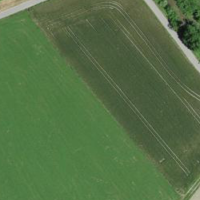
EUNIS habitat code: 55
Species observed at this site:
Cirsium arvense